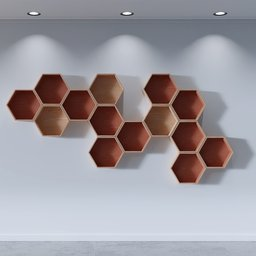
Label: furniture